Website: macys
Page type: gifting
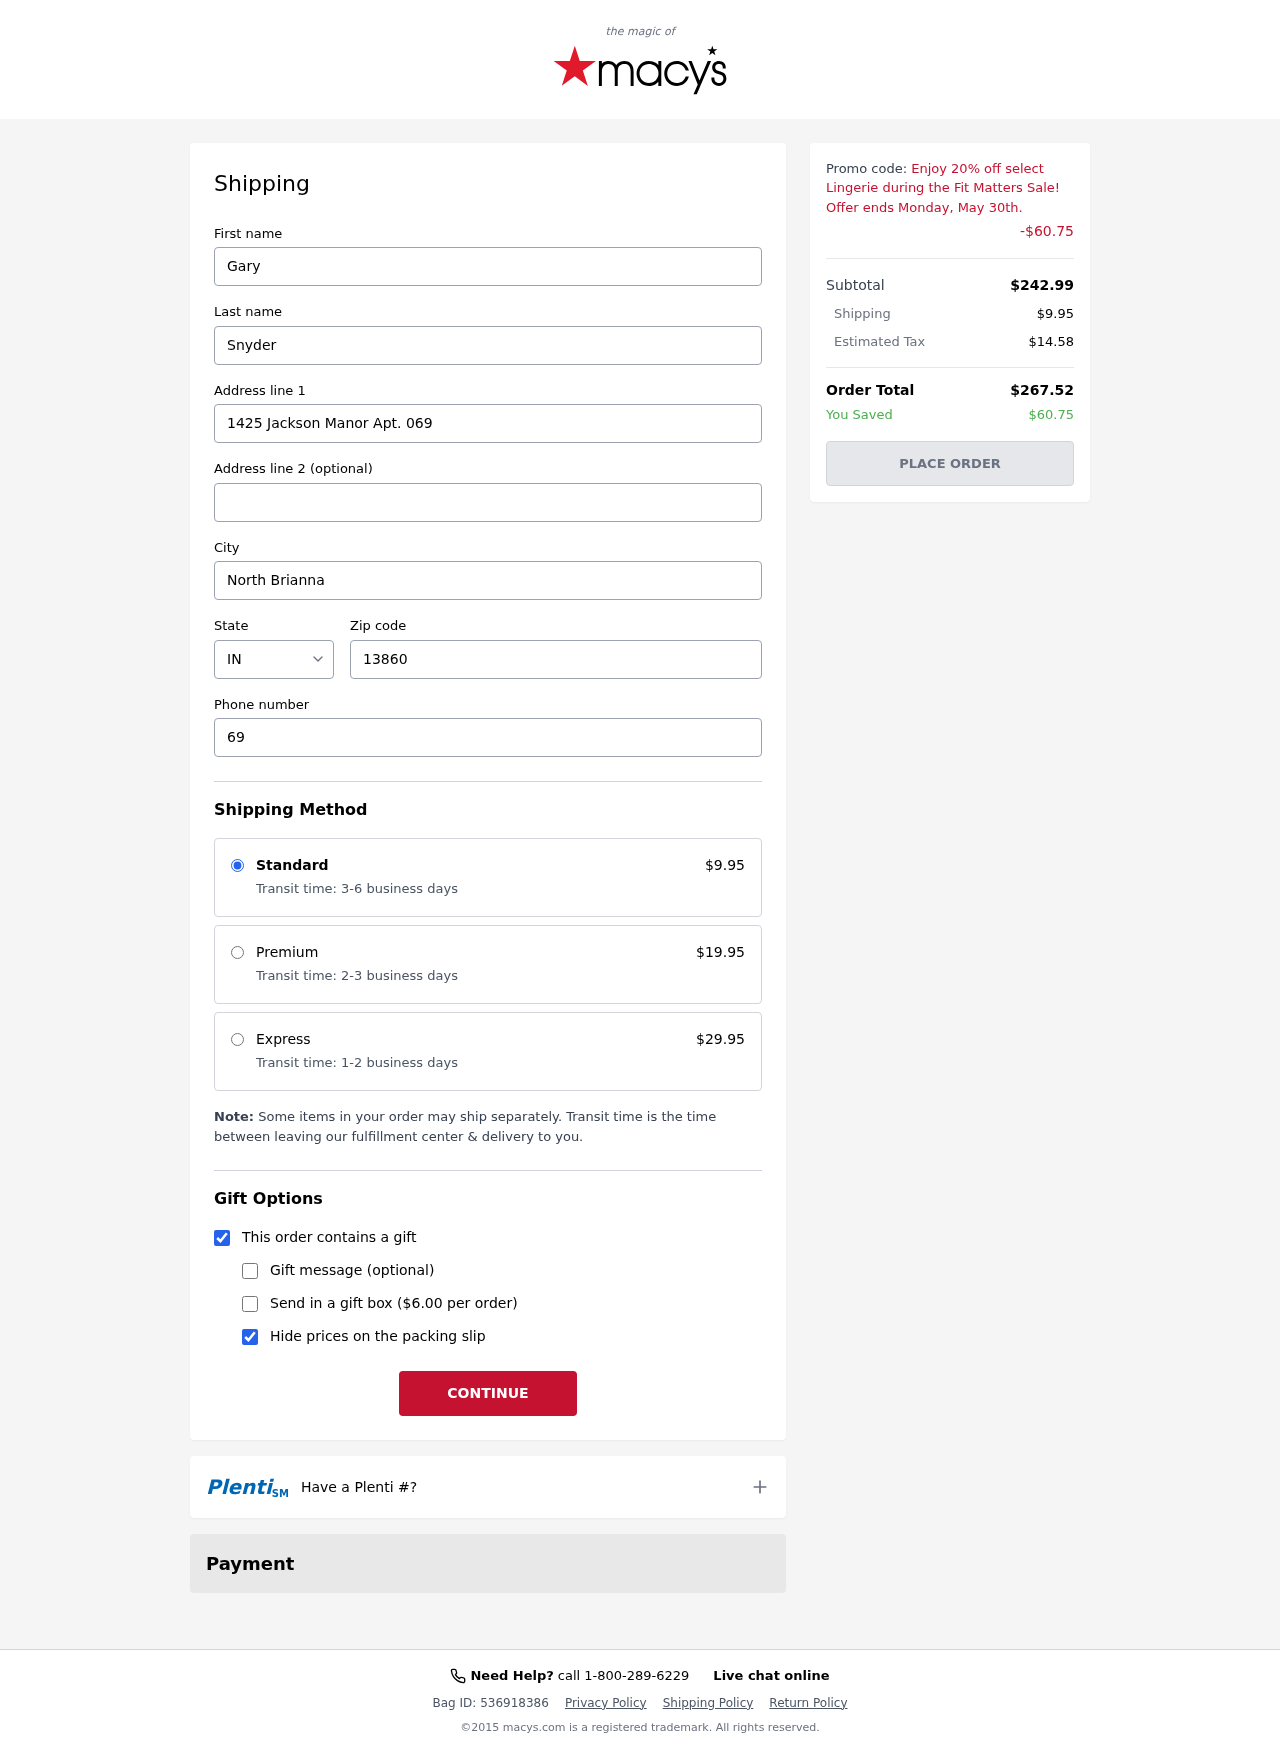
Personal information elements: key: PII_CITY
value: North Brianna
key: PII_FIRSTNAME
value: Gary
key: PII_LASTNAME
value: Snyder
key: PII_PHONE
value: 6949343442
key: PII_POSTCODE
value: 13860
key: PII_STATE_ABBR
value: IN
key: PII_STREET
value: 1425 Jackson Manor Apt. 069
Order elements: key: ORDER_SHIPPING_COST
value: $9.95
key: ORDER_DISCOUNT
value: -$60.75
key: ORDER_SUBTOTAL
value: $242.99
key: ORDER_TAX
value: $14.58
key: ORDER_TOTAL
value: $267.52
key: ORDER_SAVINGS
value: $60.75